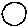
Label: moon